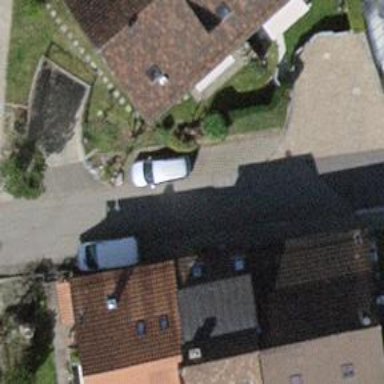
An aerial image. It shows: Asphalt road in residential area.